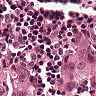
Metastatic tissue present: yes